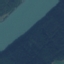
Label: River